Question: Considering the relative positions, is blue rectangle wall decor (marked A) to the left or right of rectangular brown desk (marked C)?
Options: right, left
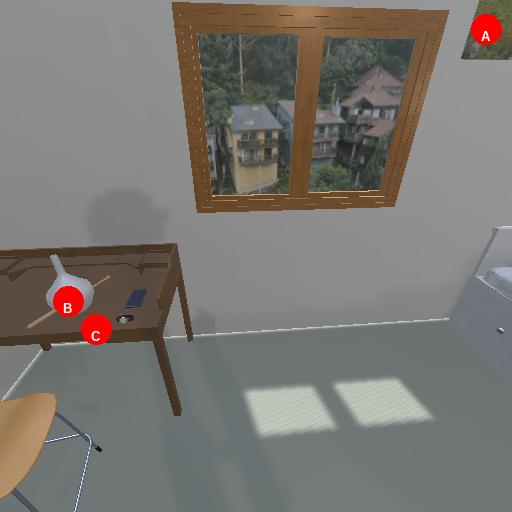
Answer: right